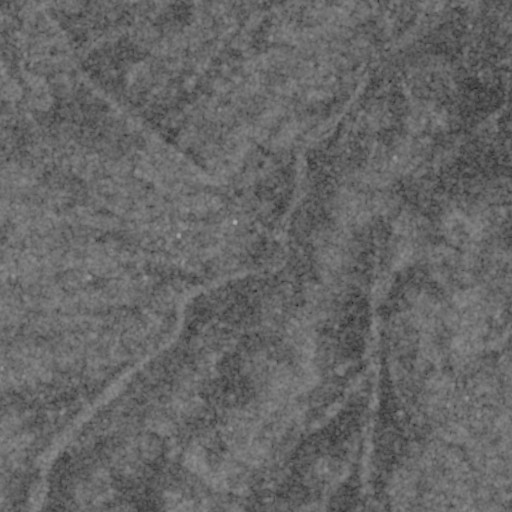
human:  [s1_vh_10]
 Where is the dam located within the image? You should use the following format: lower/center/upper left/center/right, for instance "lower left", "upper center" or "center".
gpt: The dam is located in the lower right of the image.
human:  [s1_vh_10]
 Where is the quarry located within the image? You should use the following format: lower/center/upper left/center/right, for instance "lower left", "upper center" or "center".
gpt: There is no quarry in the image.

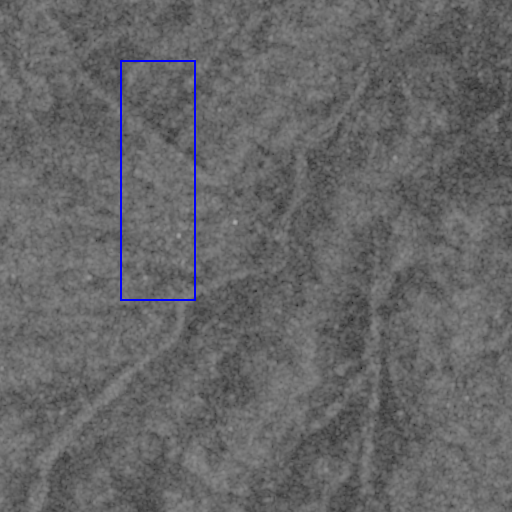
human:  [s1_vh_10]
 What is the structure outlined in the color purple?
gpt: There is no purple outline.
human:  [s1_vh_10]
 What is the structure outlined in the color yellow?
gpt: There is no structure outlined in yellow.